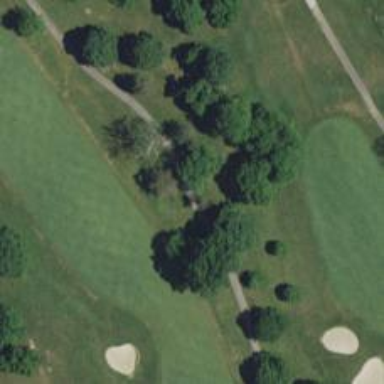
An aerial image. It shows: Service road designated as golf cart path.